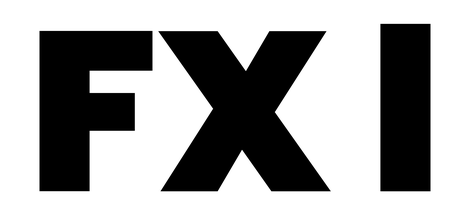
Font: Poppins-Black